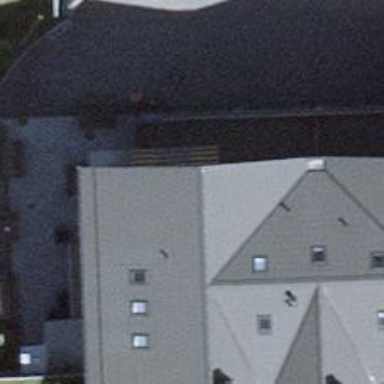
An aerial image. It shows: Cafe.